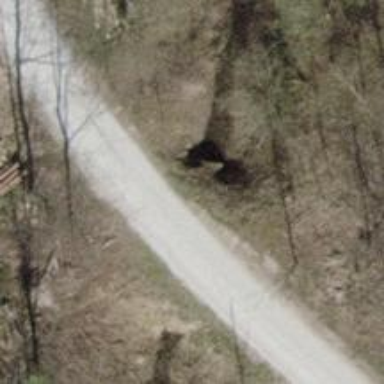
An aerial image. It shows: Tunnel.